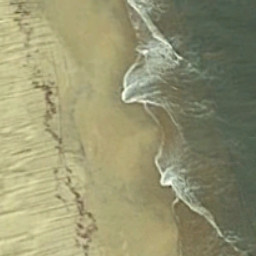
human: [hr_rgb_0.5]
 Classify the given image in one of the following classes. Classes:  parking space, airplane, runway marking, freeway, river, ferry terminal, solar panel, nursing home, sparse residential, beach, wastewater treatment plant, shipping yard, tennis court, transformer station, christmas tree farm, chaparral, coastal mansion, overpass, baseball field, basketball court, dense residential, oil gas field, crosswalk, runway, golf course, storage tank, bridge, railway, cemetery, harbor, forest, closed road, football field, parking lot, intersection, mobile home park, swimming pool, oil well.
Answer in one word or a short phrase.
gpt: beach